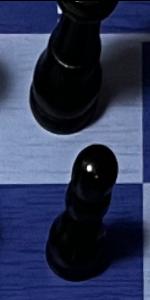
Label: Pawn_Black